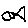
Label: fish